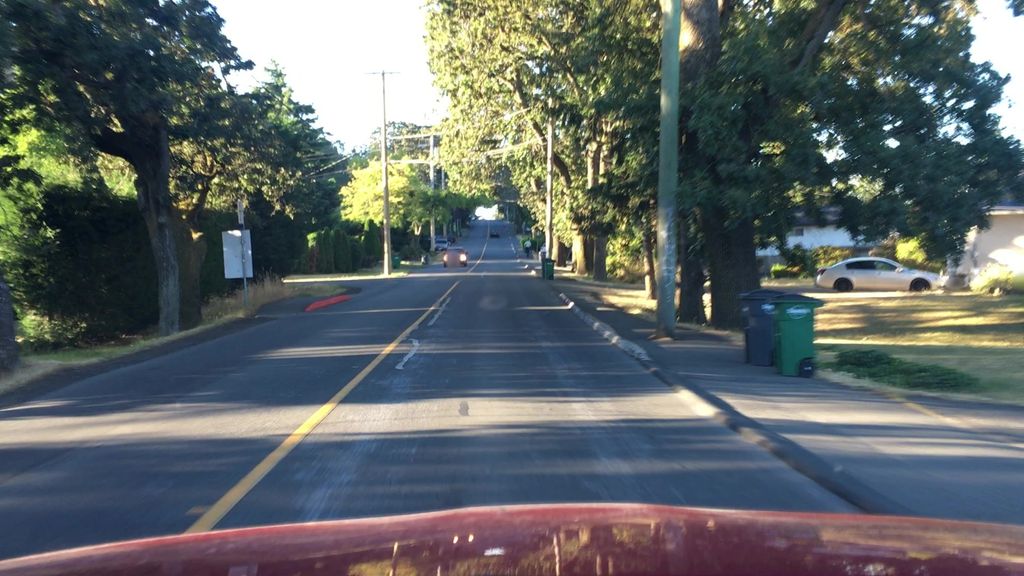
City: victoria